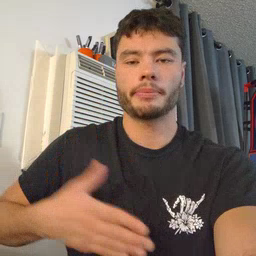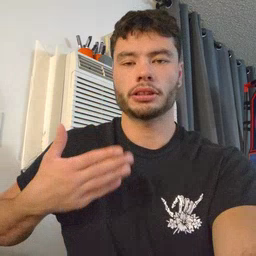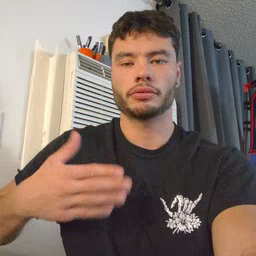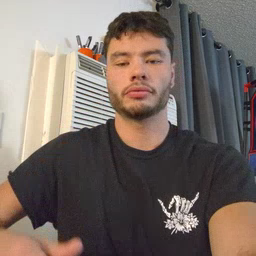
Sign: happy